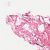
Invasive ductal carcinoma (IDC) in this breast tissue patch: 0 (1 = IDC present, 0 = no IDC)